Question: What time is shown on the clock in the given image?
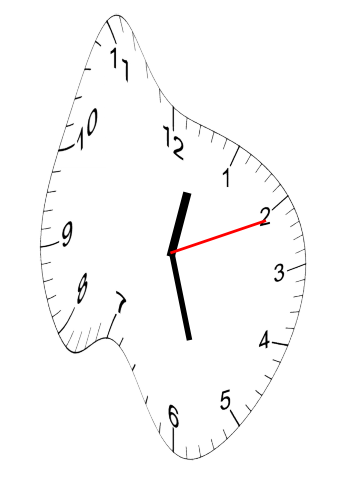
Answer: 12:27:11